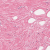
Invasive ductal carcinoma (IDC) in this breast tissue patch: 0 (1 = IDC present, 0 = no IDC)